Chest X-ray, PA view. Patient: 63 years old, sex F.
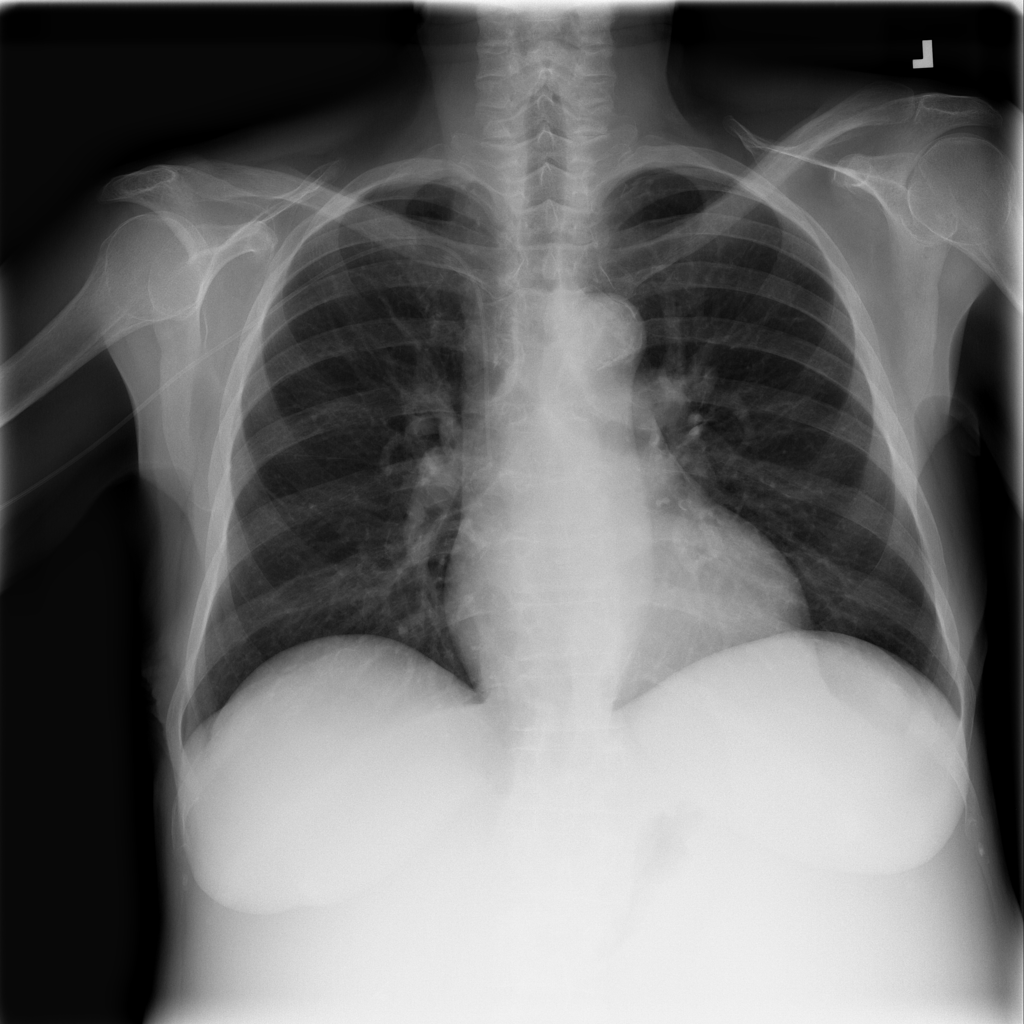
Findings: No Finding